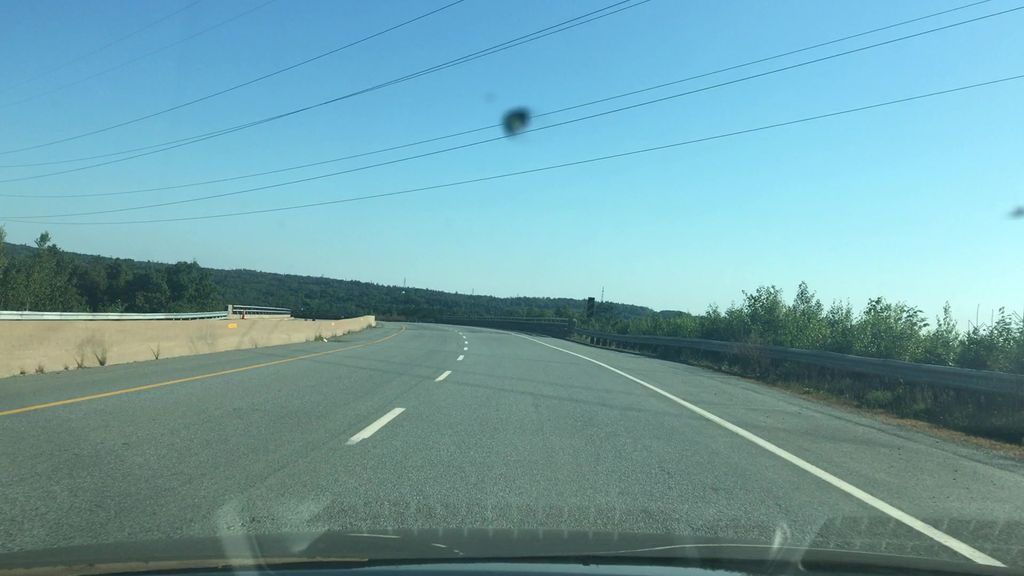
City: halifax